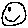
Label: smiley face